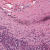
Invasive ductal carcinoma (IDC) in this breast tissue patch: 0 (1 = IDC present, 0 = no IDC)